Interaction volume radius: 5 \u00c5
Interaction volume height: 10 \u00c5
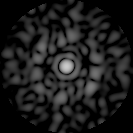
Disorder parameter: 0.8858